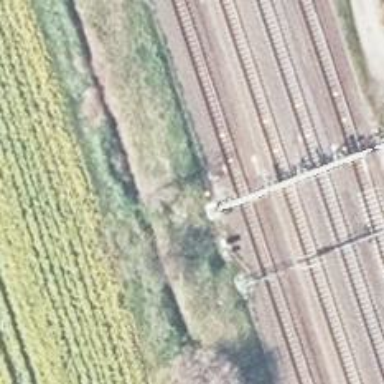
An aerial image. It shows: Railway signal with block marker.